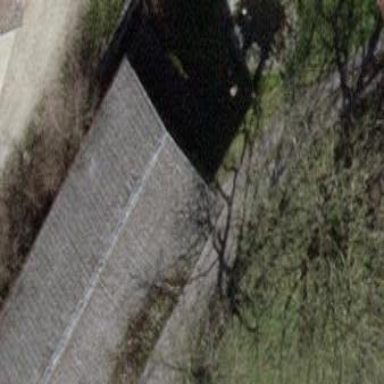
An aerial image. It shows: Gabled roof on farm auxiliary building.